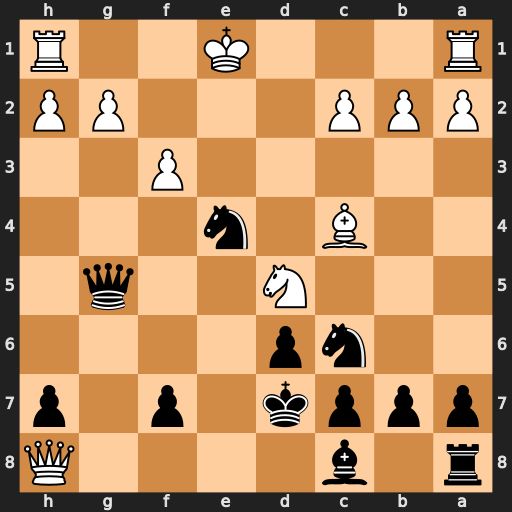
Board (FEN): r1b4Q/pppk1p1p/2np4/3N2q1/2B1n3/5P2/PPP3PP/R3K2R
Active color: b
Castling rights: KQ
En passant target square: -
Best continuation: Qd2+ Kf1 Qf2#